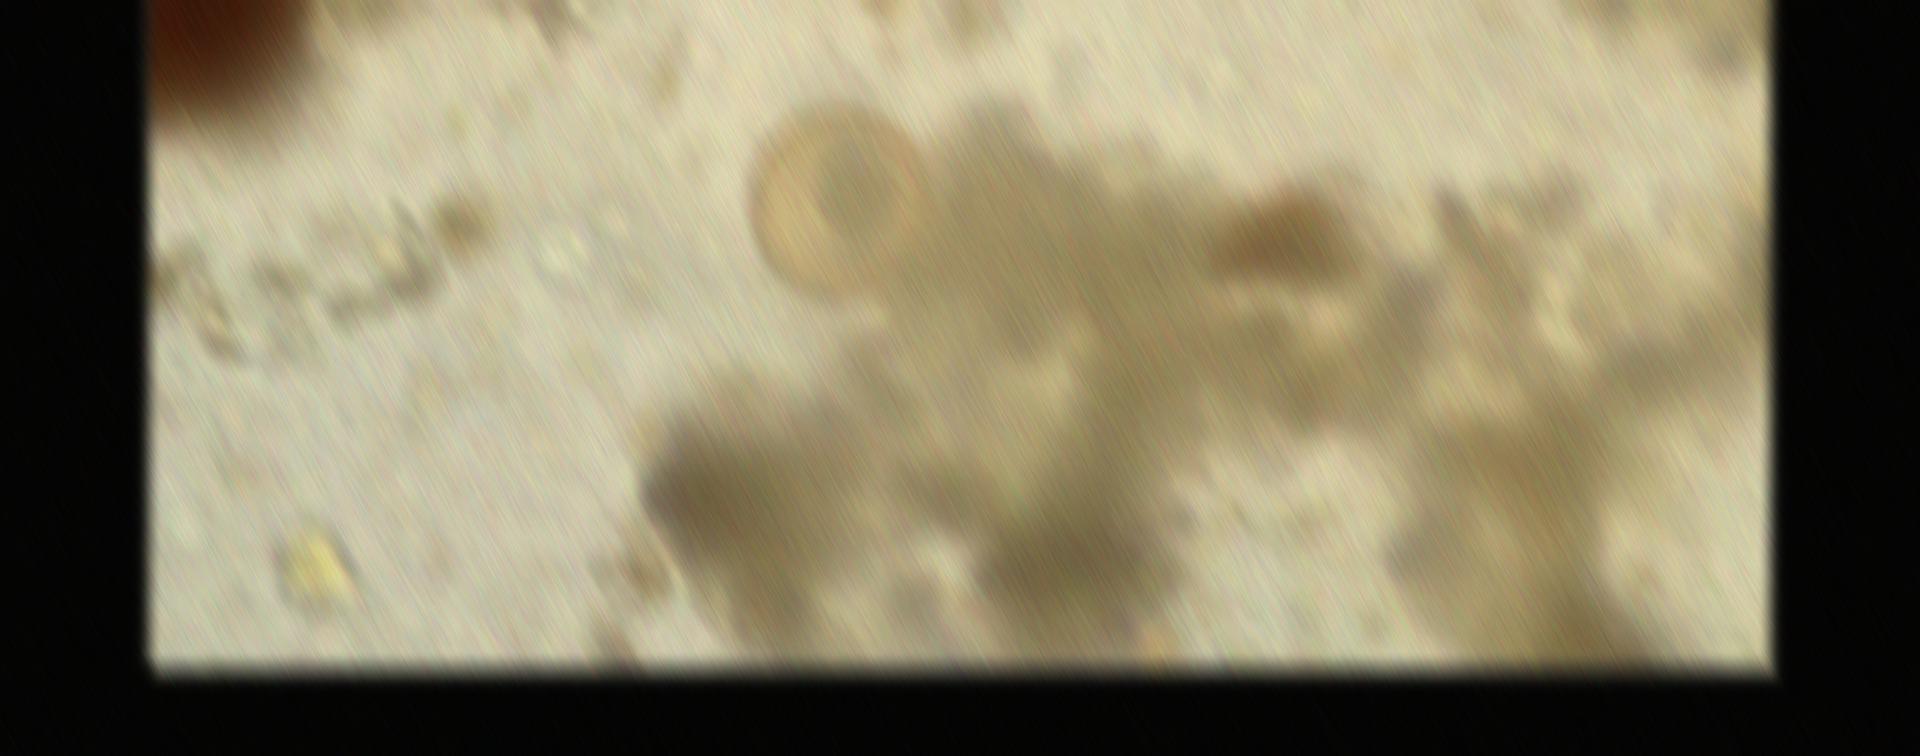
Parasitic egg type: Hymenolepis diminuta